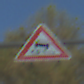
Verkehrszeichen: SchleuderOderRutschgefahr
Umgebung: Outdoor, Nature
Tageszeit: MorningAfternoon
Wetter: PartlyCloudy
Licht: Natural
Jahreszeit: NotSpecified
Kontrast: HighContrast